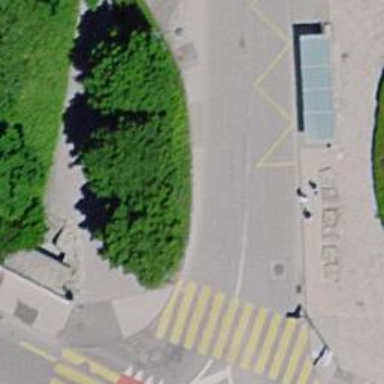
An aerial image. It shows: Uncontrolled zebra crossing.